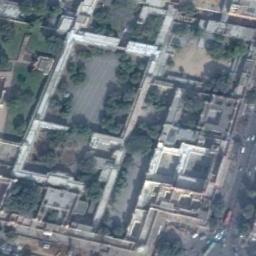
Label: palace